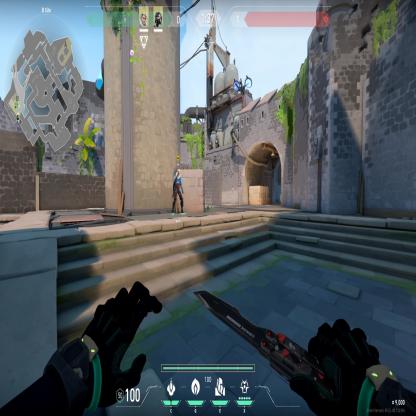
Label: teammate